Question: I have the SPARQL query outlined below (apologies for the length) I would like to get results of this query into R into a R data frame resembling the data frame available in the preview <URL>, when the query content is pasted into the window. In a sentence I'm only interested in downloading figures, column heading and first column identifying geographies. When running the present query and attempting to coerce the results in the data frame and use it in gggplot I keep on getting an error , which occurs as the returned data does not resemble CSV file returned in the preview window when the query content is tested. My question is

'''
# Libs
library(SPARQL)
# Source the data
## Define endpoint URL.
endpoint <- "http://data.opendatascotland.org/sparql?query"
### Create Query and download table for the SIMD rank
query.simd <- "PREFIX stats: <http://statistics.data.gov.uk/id/statistical-geography/>
PREFIX rdfs: <http://www.w3.org/2000/01/rdf-schema#>
PREFIX simd: <http://data.opendatascotland.org/def/simd/>
PREFIX cube: <http://purl.org/linked-data/cube#>
PREFIX stats_dim: <http://data.opendatascotland.org/def/statistical-dimensions/>
PREFIX year: <http://reference.data.gov.uk/id/year/>
SELECT DISTINCT
?dz_label
?overall_rank
?income_deprivation_rank
?employment_deprivation_rank
?health_deprivation_rank
?education_deprivation_rank
?access_deprivation_rank
?housing_deprivation_rank
?crime_deprivation_rank
WHERE {
GRAPH <http://data.opendatascotland.org/graph/simd/rank> {
?overall_rank_observation stats_dim:refArea ?dz .
?overall_rank_observation stats_dim:refPeriod year:2012 .
?overall_rank_observation simd:rank ?overall_rank .
}
GRAPH <http://data.opendatascotland.org/graph/simd/income-rank> {
?income_rank_observation stats_dim:refArea ?dz .
?income_rank_observation stats_dim:refPeriod year:2012 .
?income_rank_observation simd:incomeRank ?income_deprivation_rank .
}
GRAPH <http://data.opendatascotland.org/graph/simd/employment-rank> {
?employment_rank_observation stats_dim:refArea ?dz .
?employment_rank_observation stats_dim:refPeriod year:2012 .
?employment_rank_observation simd:employmentRank ?employment_deprivation_rank .
}
GRAPH <http://data.opendatascotland.org/graph/simd/health-rank> {
?health_rank_observation stats_dim:refArea ?dz .
?health_rank_observation stats_dim:refPeriod year:2012 .
?health_rank_observation simd:healthRank ?health_deprivation_rank .
}
GRAPH <http://data.opendatascotland.org/graph/simd/education-rank> {
?education_rank_observation stats_dim:refArea ?dz .
?education_rank_observation stats_dim:refPeriod year:2012 .
?education_rank_observation simd:educationRank ?education_deprivation_rank .
}
GRAPH <http://data.opendatascotland.org/graph/simd/geographic-access-rank> {
?access_rank_observation stats_dim:refArea ?dz .
?access_rank_observation stats_dim:refPeriod year:2012 .
?access_rank_observation simd:geographicAccessRank ?access_deprivation_rank .
}
GRAPH <http://data.opendatascotland.org/graph/simd/housing-rank> {
?housing_rank_observation stats_dim:refArea ?dz .
?housing_rank_observation stats_dim:refPeriod year:2012 .
?housing_rank_observation simd:housingRank ?housing_deprivation_rank .
}
GRAPH <http://data.opendatascotland.org/graph/simd/crime-rank> {
?crime_rank_observation stats_dim:refArea ?dz .
?crime_rank_observation stats_dim:refPeriod year:2012 .
?crime_rank_observation simd:crimeRank ?crime_deprivation_rank .
}
{
SELECT ?dz ?dz_label WHERE
{
?dz a <http://data.opendatascotland.org/def/geography/DataZone> .
?dz rdfs:label ?dz_label .
}
}
}"
# Make the data
dta.main <- SPARQL(endpoint, query.simd, format="csv")
'''
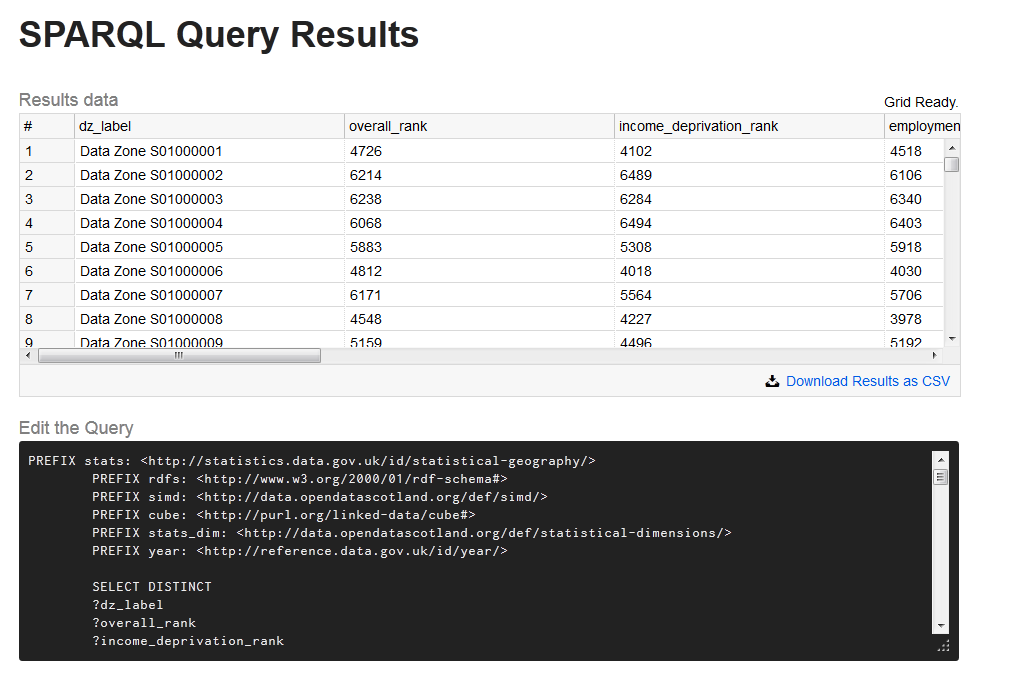
Answer: For those who may be interested in this problem, after a set of trials and errors and checking with the website developers it appears that working solution would be use the following command to execute the query:
'''
dta.simd<- SPARQL(url = endpoint, query = query.simd, format = "csv")$results
'''
and the query below to source the data:
'''
## Define endpoint URL.
endpoint <- "http://data.opendatascotland.org/sparql.csv"
### Create Query and download table for the SIMD rank
query.simd <- "PREFIX stats: <http://statistics.data.gov.uk/id/statistical-geography/>
PREFIX rdfs: <http://www.w3.org/2000/01/rdf-schema#>
PREFIX simd: <http://data.opendatascotland.org/def/simd/>
PREFIX cube: <http://purl.org/linked-data/cube#>
PREFIX stats_dim: <http://data.opendatascotland.org/def/statistical-dimensions/>
PREFIX year: <http://reference.data.gov.uk/id/year/>
SELECT DISTINCT
?dz_label
?overall_rank
?income_deprivation_rank
?employment_deprivation_rank
?health_deprivation_rank
?education_deprivation_rank
?access_deprivation_rank
?housing_deprivation_rank
?crime_deprivation_rank
WHERE {
GRAPH <http://data.opendatascotland.org/graph/simd/rank> {
?overall_rank_observation stats_dim:refArea ?dz .
?overall_rank_observation stats_dim:refPeriod year:2012 .
?overall_rank_observation simd:rank ?overall_rank .
}
GRAPH <http://data.opendatascotland.org/graph/simd/income-rank> {
?income_rank_observation stats_dim:refArea ?dz .
?income_rank_observation stats_dim:refPeriod year:2012 .
?income_rank_observation simd:incomeRank ?income_deprivation_rank .
}
GRAPH <http://data.opendatascotland.org/graph/simd/employment-rank> {
?employment_rank_observation stats_dim:refArea ?dz .
?employment_rank_observation stats_dim:refPeriod year:2012 .
?employment_rank_observation simd:employmentRank ?employment_deprivation_rank .
}
GRAPH <http://data.opendatascotland.org/graph/simd/health-rank> {
?health_rank_observation stats_dim:refArea ?dz .
?health_rank_observation stats_dim:refPeriod year:2012 .
?health_rank_observation simd:healthRank ?health_deprivation_rank .
}
GRAPH <http://data.opendatascotland.org/graph/simd/education-rank> {
?education_rank_observation stats_dim:refArea ?dz .
?education_rank_observation stats_dim:refPeriod year:2012 .
?education_rank_observation simd:educationRank ?education_deprivation_rank .
}
GRAPH <http://data.opendatascotland.org/graph/simd/geographic-access-rank> {
?access_rank_observation stats_dim:refArea ?dz .
?access_rank_observation stats_dim:refPeriod year:2012 .
?access_rank_observation simd:geographicAccessRank ?access_deprivation_rank .
}
GRAPH <http://data.opendatascotland.org/graph/simd/housing-rank> {
?housing_rank_observation stats_dim:refArea ?dz .
?housing_rank_observation stats_dim:refPeriod year:2012 .
?housing_rank_observation simd:housingRank ?housing_deprivation_rank .
}
GRAPH <http://data.opendatascotland.org/graph/simd/crime-rank> {
?crime_rank_observation stats_dim:refArea ?dz .
?crime_rank_observation stats_dim:refPeriod year:2012 .
?crime_rank_observation simd:crimeRank ?crime_deprivation_rank .
}
{
SELECT ?dz ?dz_label WHERE
{
?dz a <http://data.opendatascotland.org/def/geography/DataZone> .
?dz rdfs:label ?dz_label .
}
}
}"
'''
This creates the desired data frame for 6505 geographies and all indicators resembling the example below:
'''
datazone overall_rank income_deprivation rank
Data zone S000001 2 4
Data zone S000002 5 3
'''